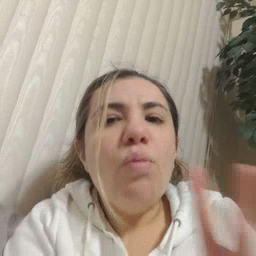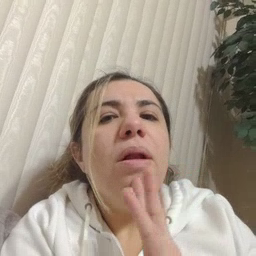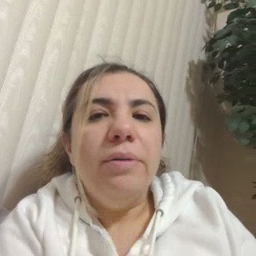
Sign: water